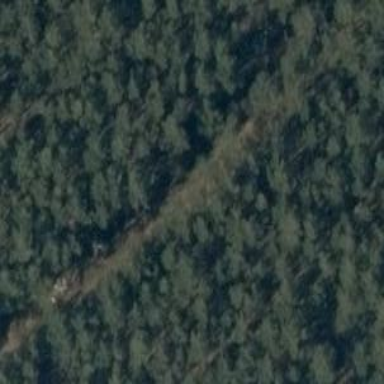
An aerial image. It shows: Track with grade5 tracktype.